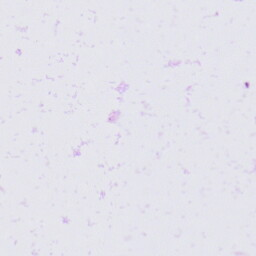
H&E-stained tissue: Skin